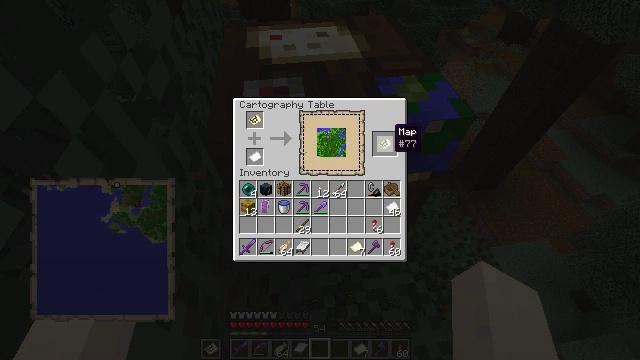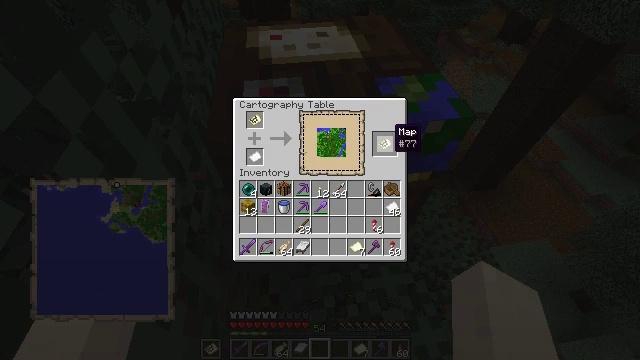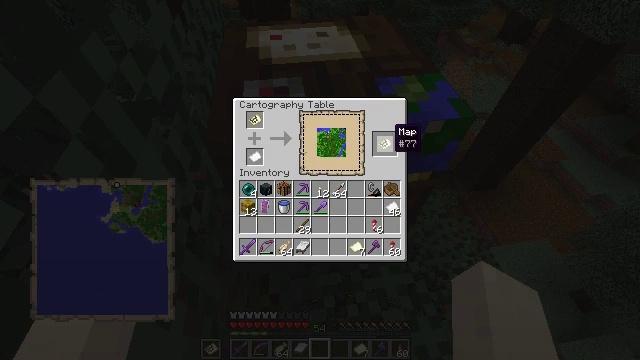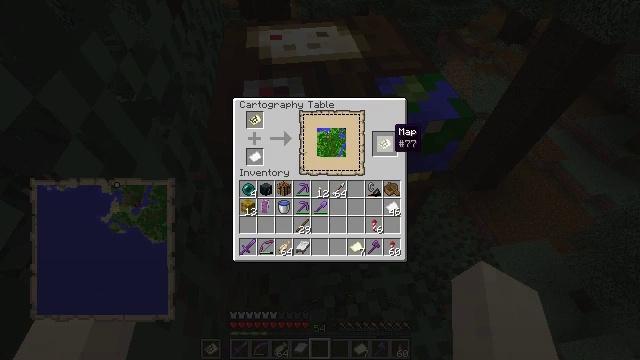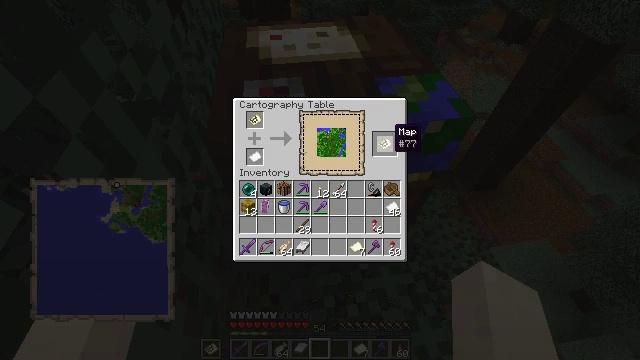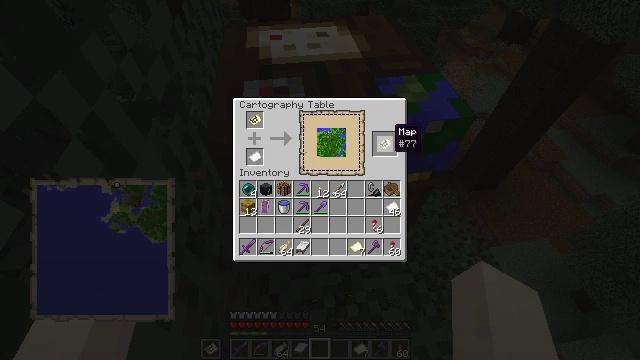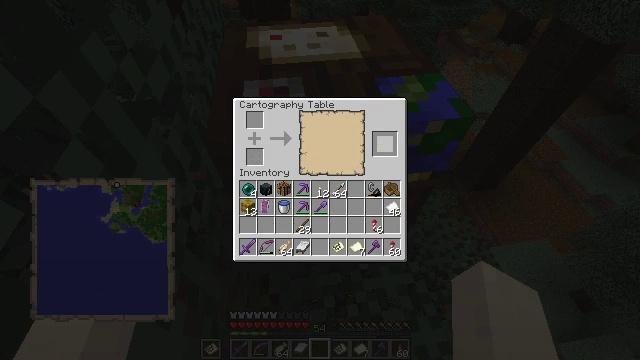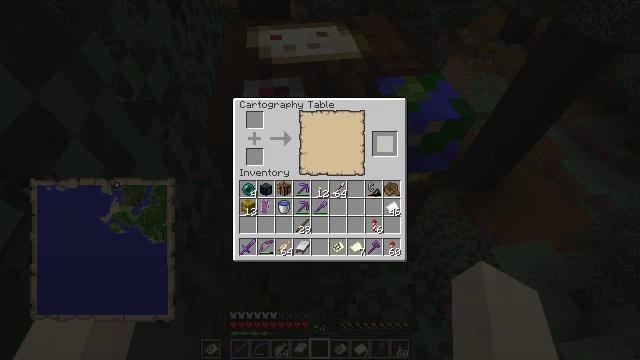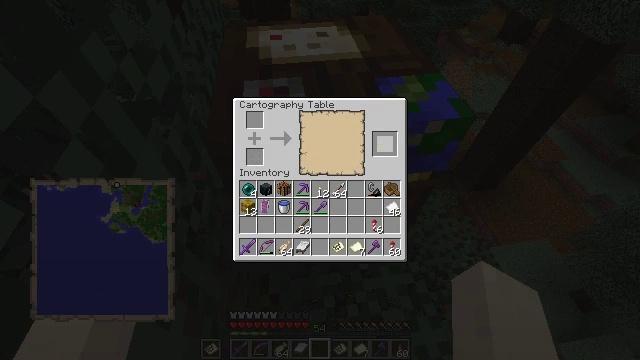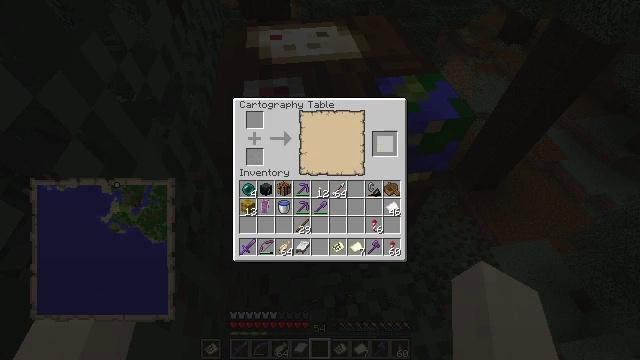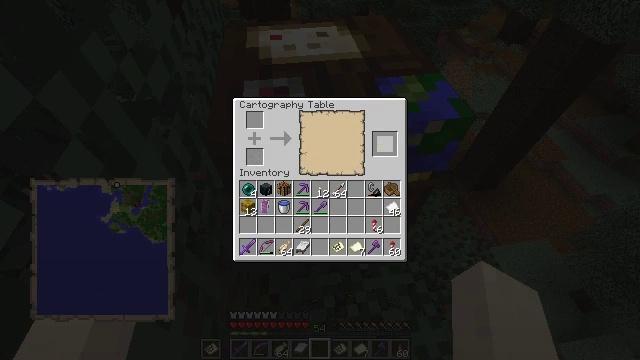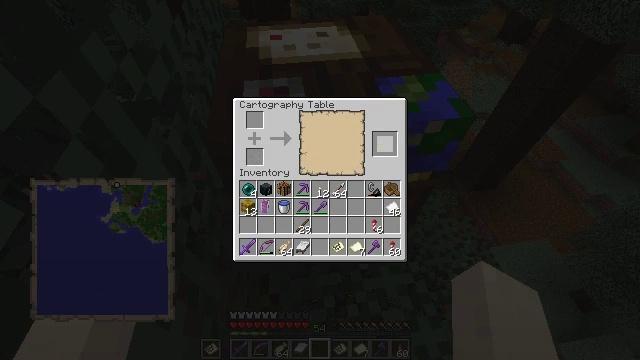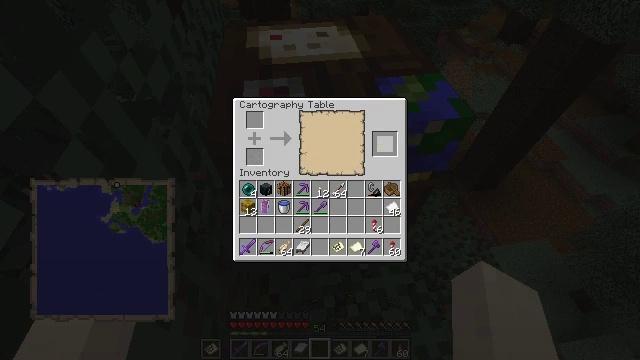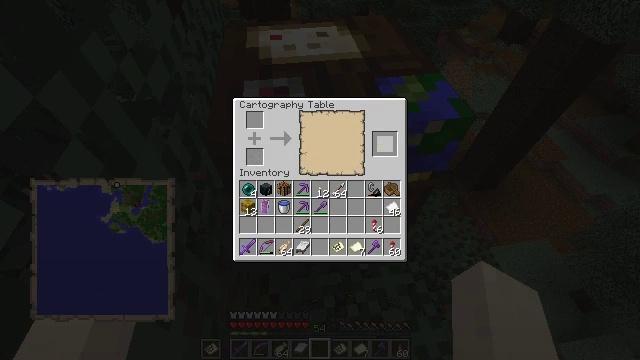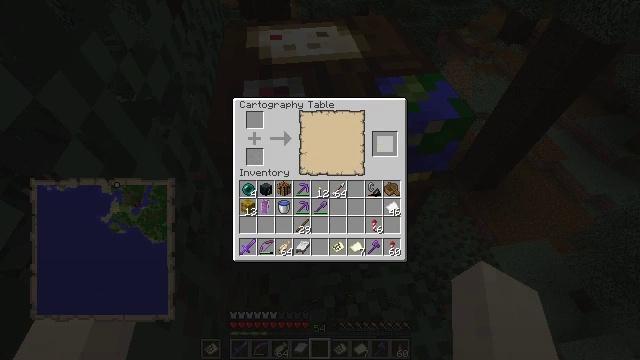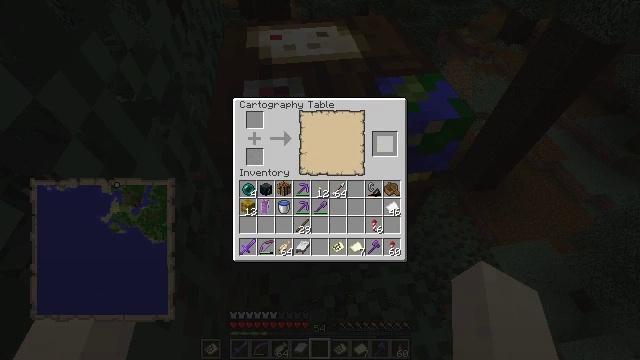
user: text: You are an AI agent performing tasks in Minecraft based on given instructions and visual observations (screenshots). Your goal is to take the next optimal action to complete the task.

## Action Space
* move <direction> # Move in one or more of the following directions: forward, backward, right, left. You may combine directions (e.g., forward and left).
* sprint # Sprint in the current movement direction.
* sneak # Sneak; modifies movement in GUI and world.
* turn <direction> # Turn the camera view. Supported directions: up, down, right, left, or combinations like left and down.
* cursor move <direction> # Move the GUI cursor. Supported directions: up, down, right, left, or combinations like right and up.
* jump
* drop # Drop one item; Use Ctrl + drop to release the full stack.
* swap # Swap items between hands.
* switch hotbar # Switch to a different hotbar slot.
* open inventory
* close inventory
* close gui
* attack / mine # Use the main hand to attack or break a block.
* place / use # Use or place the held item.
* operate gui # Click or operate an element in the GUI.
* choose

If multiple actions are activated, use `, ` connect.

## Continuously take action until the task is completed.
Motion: motion action
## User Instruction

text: Reclaim the cartography table for later use.
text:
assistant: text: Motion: sneak
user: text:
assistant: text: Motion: sneak
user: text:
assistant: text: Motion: sneak
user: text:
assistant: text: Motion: sneak
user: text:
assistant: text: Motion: sneak
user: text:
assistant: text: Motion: sneak, attack / mine
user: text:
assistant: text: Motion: sneak, attack / mine
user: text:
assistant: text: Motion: sneak, attack / mine
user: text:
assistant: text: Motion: sneak
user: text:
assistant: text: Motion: sneak
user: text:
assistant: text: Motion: sneak
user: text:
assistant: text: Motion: sneak
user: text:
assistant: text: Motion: sneak
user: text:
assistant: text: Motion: no_op
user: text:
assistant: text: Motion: no_op
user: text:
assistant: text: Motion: no_op
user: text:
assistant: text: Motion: no_op
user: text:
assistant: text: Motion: no_op
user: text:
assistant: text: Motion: no_op
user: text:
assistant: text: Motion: no_op
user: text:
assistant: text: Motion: no_op
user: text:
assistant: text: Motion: no_op
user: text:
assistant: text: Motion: no_op
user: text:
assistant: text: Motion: no_op
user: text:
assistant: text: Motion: no_op
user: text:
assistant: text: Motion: no_op
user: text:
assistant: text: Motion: no_op
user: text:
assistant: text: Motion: no_op
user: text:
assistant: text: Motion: move forward
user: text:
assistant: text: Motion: move forward